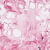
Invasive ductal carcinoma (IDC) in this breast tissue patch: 0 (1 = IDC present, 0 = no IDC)